Current action and preconditions to check: trajectory_clear

Your task: For each precondition in the list above, predict whether it will hold at this action.

Consider the current scene as observed from the mobile robot's camera, and analyze the predicted future states of all dynamic agents (e.g., people, animals, vehicles, or any moving entities) within the NEXT SECOND.

IMPORTANT: Only answer "very likely" if you are absolutely certain—based on strong, clear evidence—that a dynamic agent will violate the precondition in the predicted future state. Do NOT answer "very likely" for unlikely, ambiguous, or low-probability risks.

Ask yourself for each precondition: Is there a high probability, with clear and convincing evidence, that the predicted future states of any dynamic agent will interfere with the predicted future state of the currently executing action within the NEXT SECOND, causing that precondition to fail?

Assess the risk level based on these predictions. Use "likely" or "very likely" if motions create a clear risk of interference.

Use "neutral" or "improbable" if agents are nearby but their predicted paths are clearly diverging or non-conflicting.

Failure Risk Categories: "very improbable", "improbable", "neutral", "likely", "very likely"

Answer Format: Output ONLY the probability_of_failure value from these categories: "very improbable", "improbable", "neutral", "likely", "very likely"

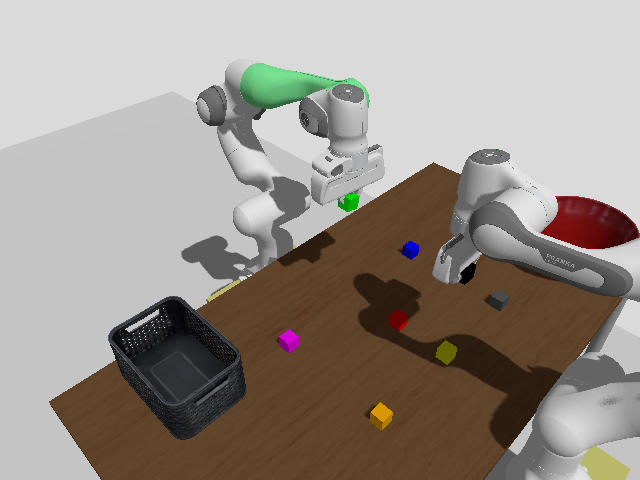

Answer: improbable